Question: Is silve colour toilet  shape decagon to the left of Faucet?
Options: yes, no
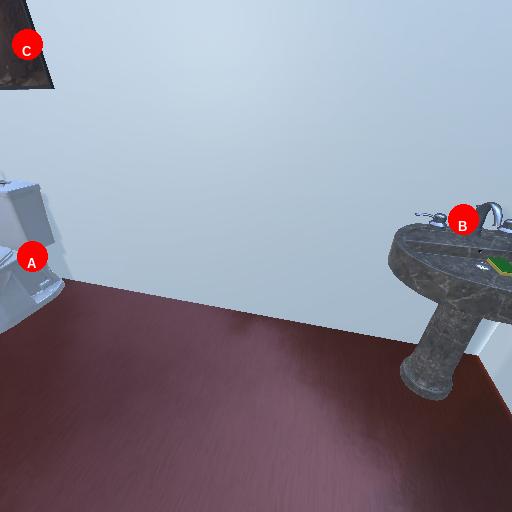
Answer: yes